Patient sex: M
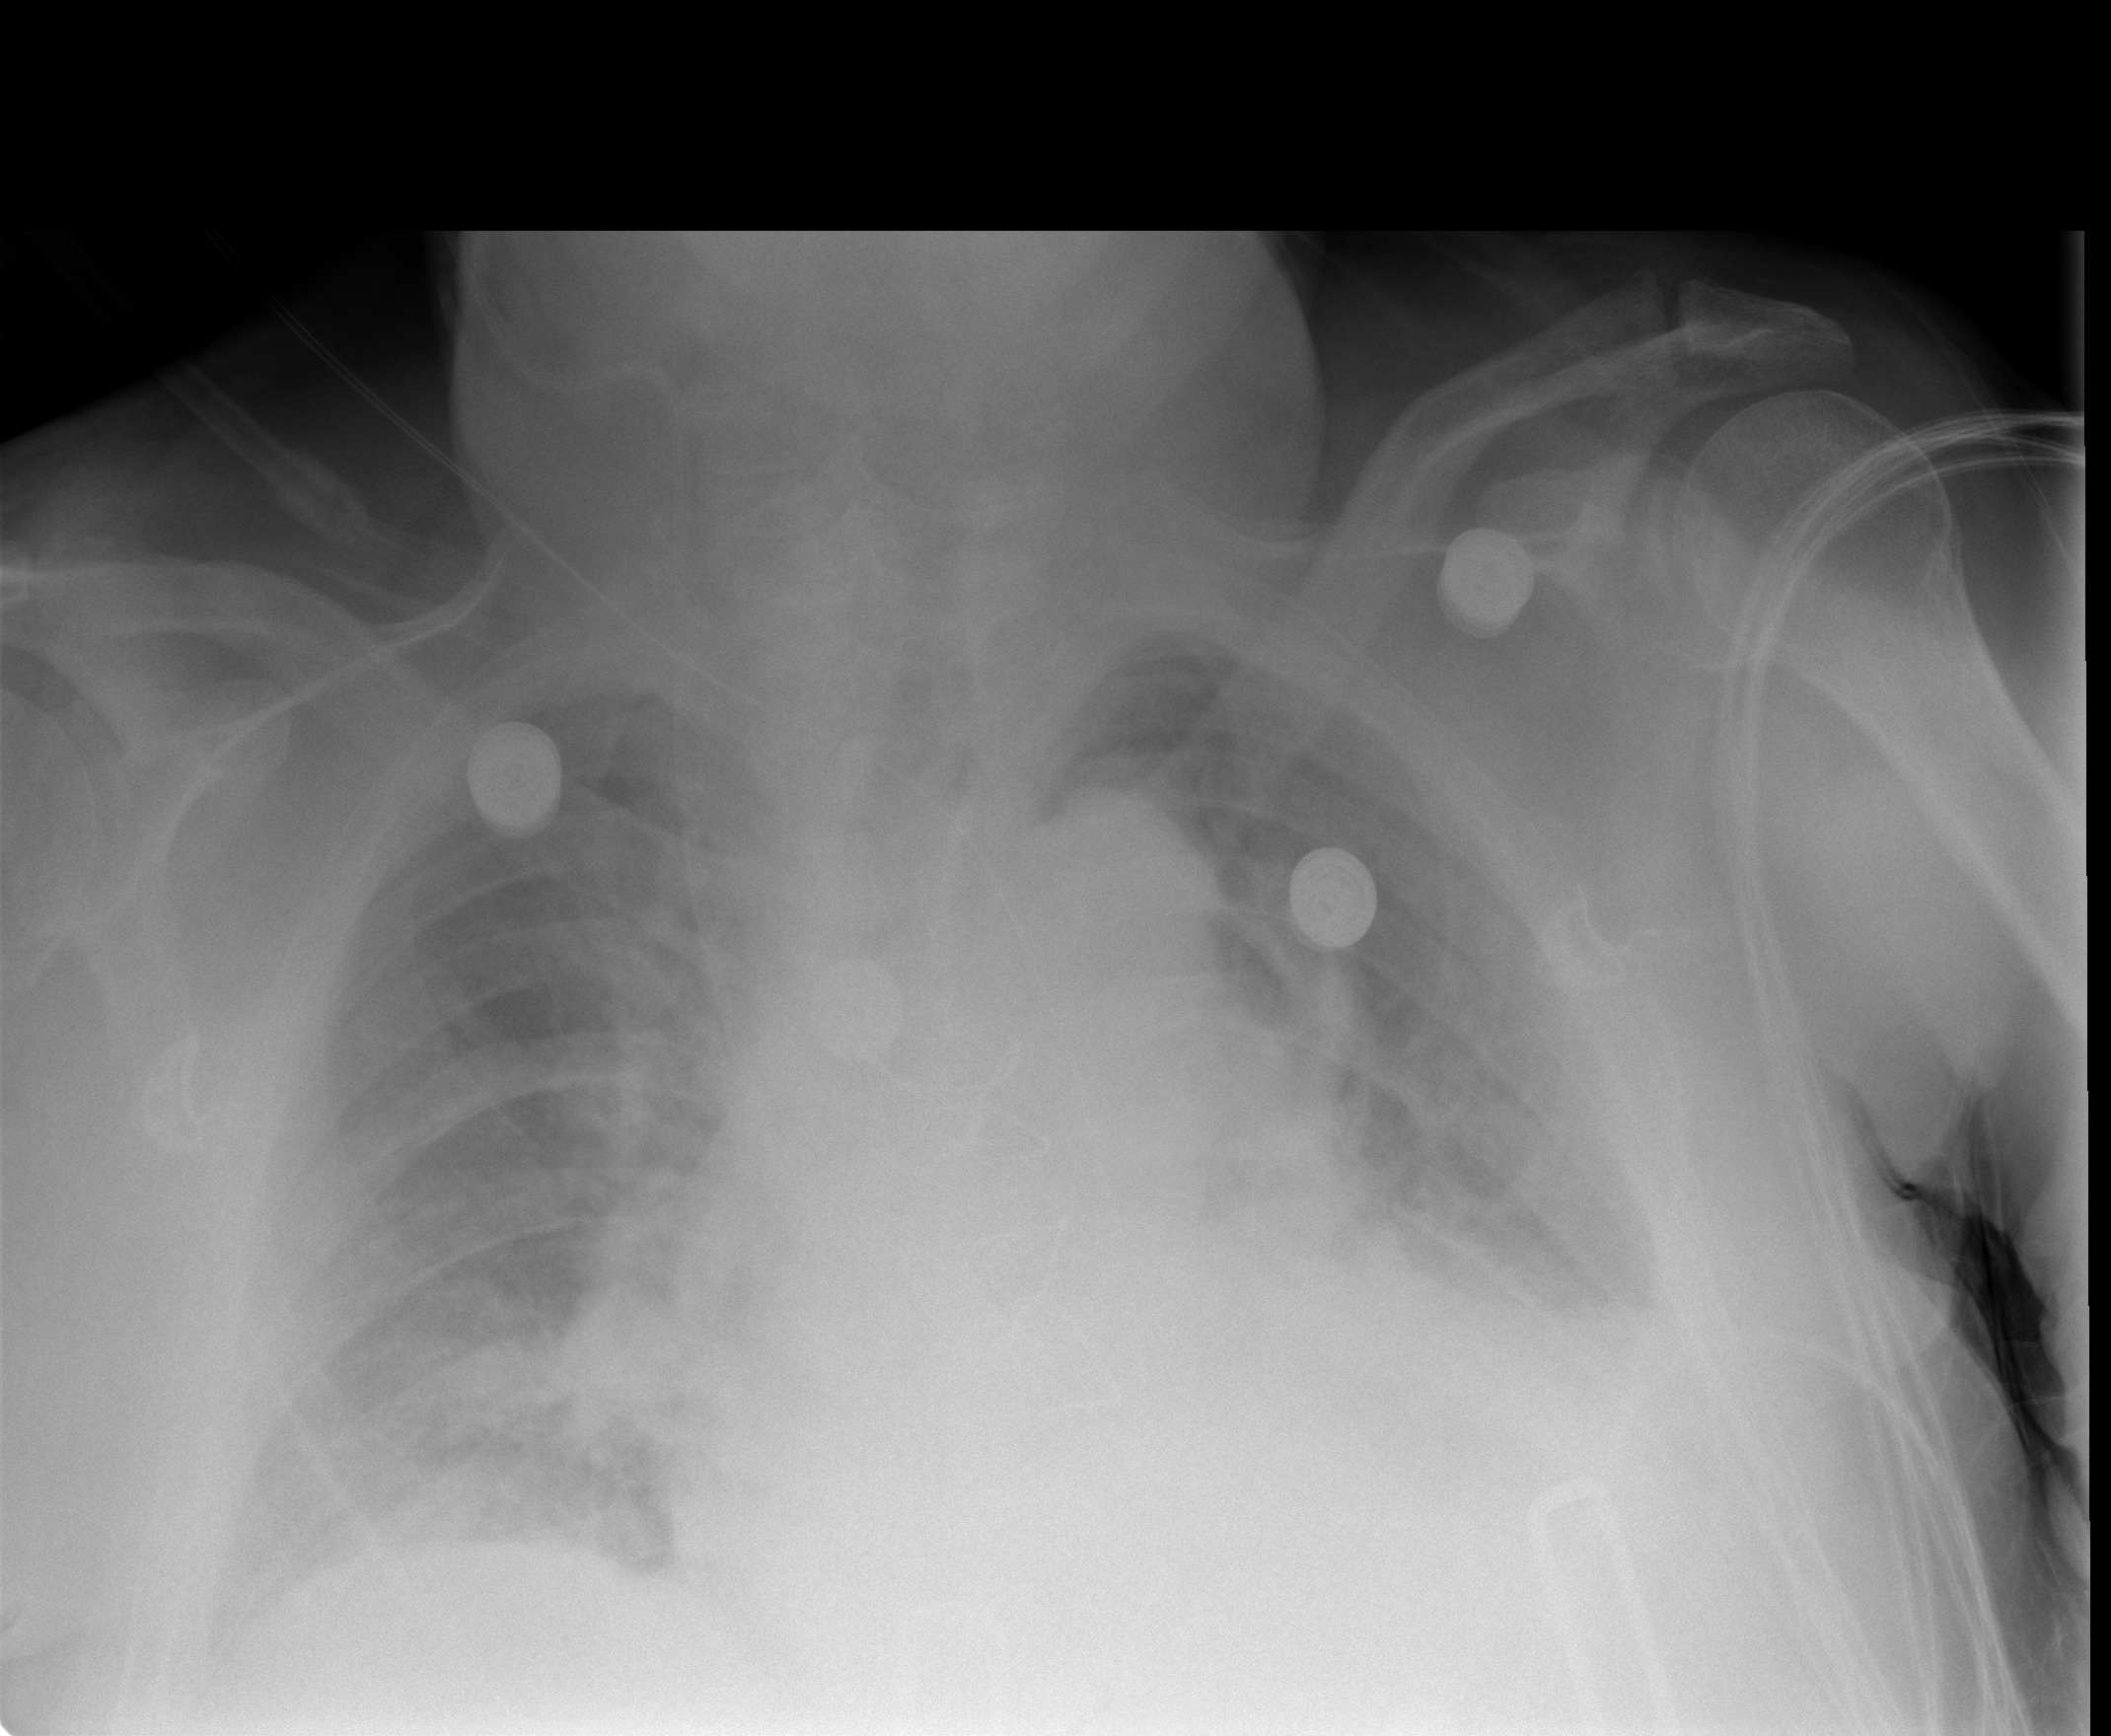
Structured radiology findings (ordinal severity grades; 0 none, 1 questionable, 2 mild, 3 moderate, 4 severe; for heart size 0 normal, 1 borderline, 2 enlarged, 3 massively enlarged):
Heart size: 2
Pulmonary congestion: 1
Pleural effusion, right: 2
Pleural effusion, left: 2
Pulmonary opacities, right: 0
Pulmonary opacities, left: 0
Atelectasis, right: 2
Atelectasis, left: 2